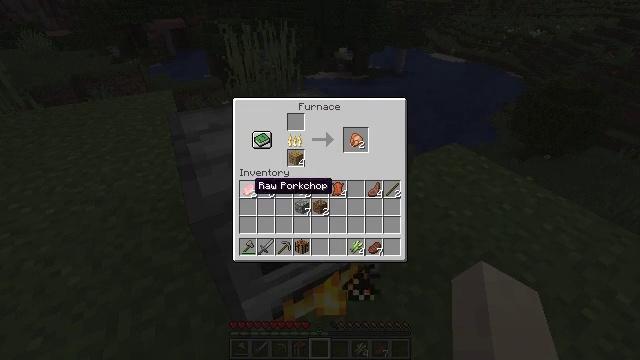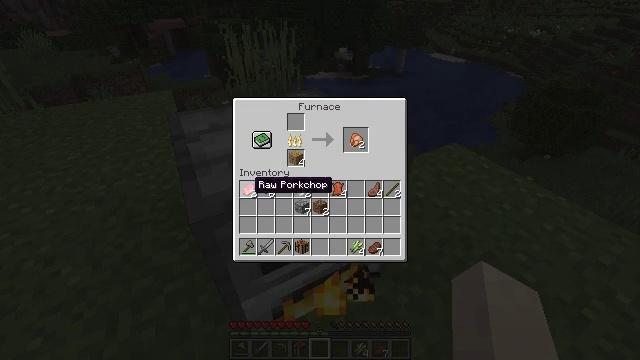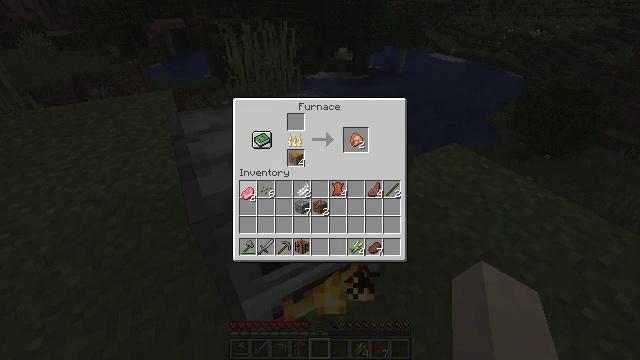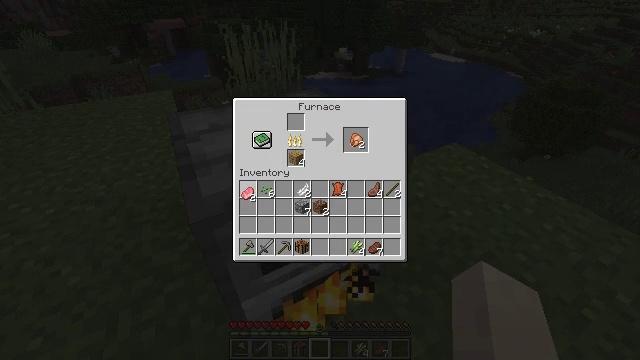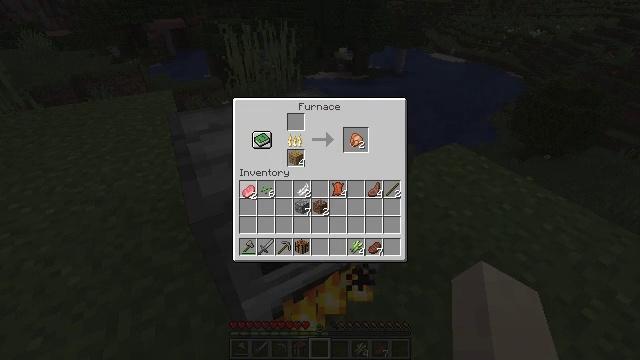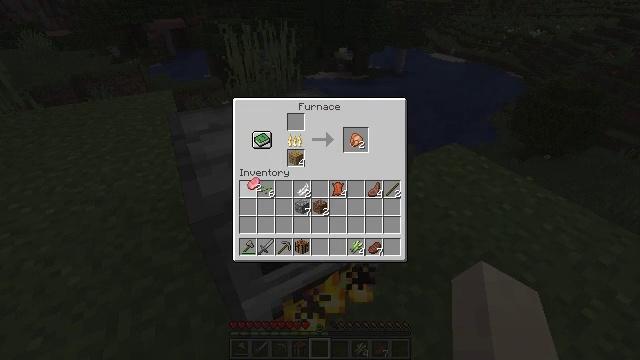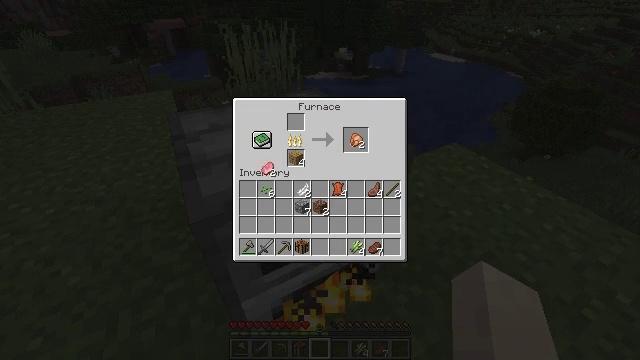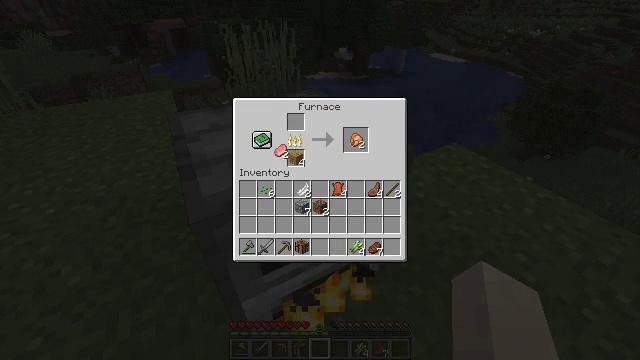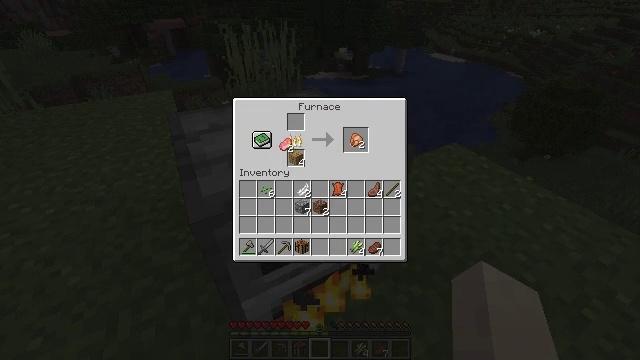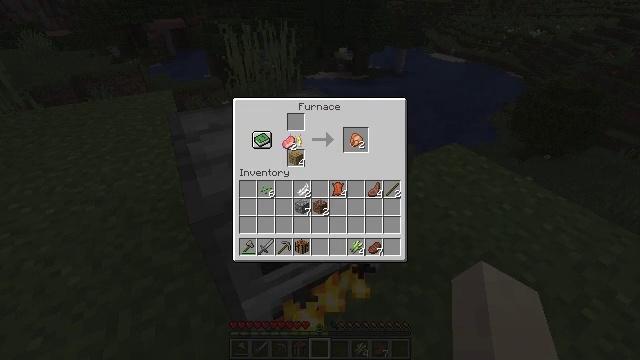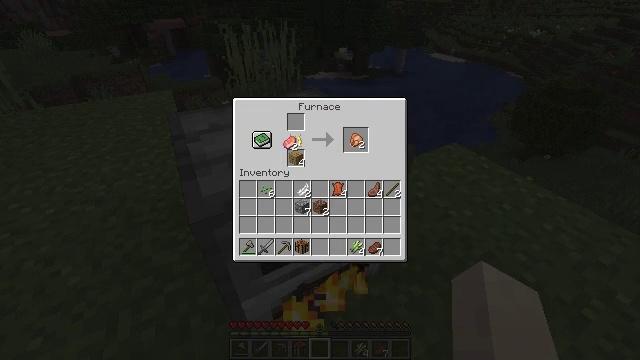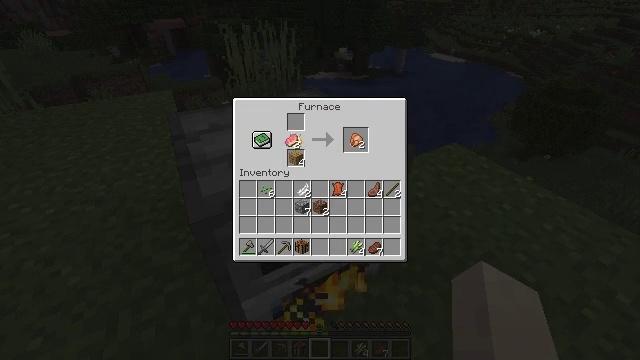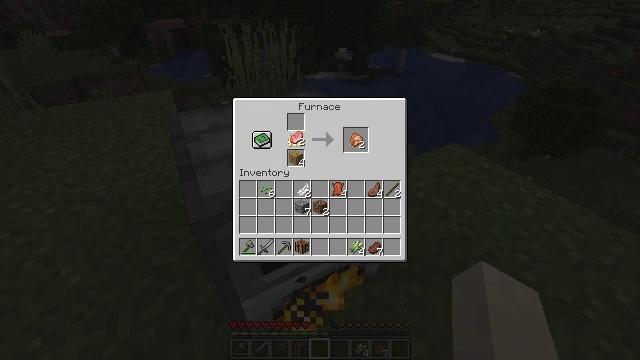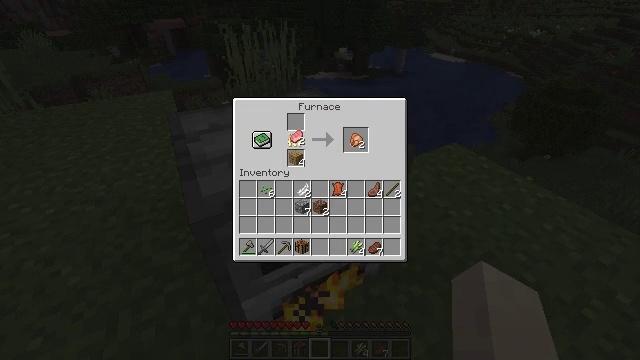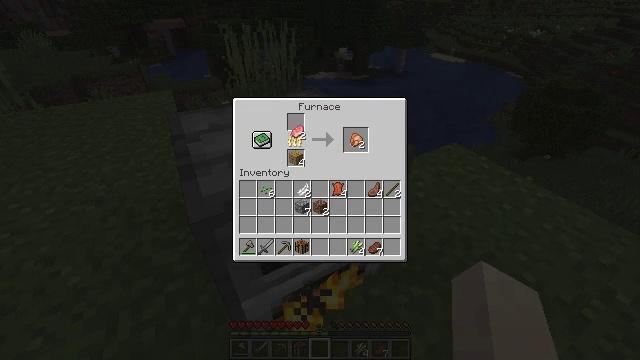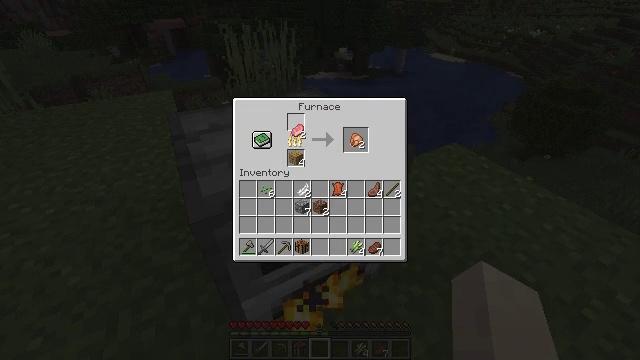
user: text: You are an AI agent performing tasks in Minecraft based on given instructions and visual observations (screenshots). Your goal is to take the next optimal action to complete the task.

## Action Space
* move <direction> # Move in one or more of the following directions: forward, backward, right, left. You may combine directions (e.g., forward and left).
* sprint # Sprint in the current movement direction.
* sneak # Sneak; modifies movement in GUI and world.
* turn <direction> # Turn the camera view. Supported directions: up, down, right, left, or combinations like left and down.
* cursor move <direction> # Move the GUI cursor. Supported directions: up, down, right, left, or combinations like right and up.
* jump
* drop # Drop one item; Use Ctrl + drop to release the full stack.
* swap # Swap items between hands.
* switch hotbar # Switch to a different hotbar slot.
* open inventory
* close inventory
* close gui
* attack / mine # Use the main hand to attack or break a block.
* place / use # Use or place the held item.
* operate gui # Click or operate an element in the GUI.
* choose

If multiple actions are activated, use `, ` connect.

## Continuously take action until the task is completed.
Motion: motion action
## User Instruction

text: Smelt raw chicken to get cooked chicken.
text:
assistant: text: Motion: no_op
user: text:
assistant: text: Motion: operate gui
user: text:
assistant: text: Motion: operate gui
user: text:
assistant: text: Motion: operate gui
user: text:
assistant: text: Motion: cursor move up
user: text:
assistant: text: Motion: cursor move right and up
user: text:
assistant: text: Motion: cursor move right and up
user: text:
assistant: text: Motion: no_op
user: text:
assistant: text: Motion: no_op
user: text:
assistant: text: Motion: no_op
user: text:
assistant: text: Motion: no_op
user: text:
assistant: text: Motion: no_op
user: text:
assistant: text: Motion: no_op
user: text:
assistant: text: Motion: no_op
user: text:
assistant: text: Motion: no_op
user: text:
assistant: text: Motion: no_op
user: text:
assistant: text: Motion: operate gui
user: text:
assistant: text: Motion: operate gui
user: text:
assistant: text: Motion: operate gui
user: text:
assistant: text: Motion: no_op
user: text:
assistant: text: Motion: no_op
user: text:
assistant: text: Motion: cursor move right
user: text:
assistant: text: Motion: no_op
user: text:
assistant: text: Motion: cursor move right
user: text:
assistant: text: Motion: cursor move right
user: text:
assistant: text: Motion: cursor move right
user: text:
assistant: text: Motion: no_op
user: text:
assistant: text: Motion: no_op
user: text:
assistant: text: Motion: no_op
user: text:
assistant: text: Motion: no_op